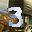
Label: 3